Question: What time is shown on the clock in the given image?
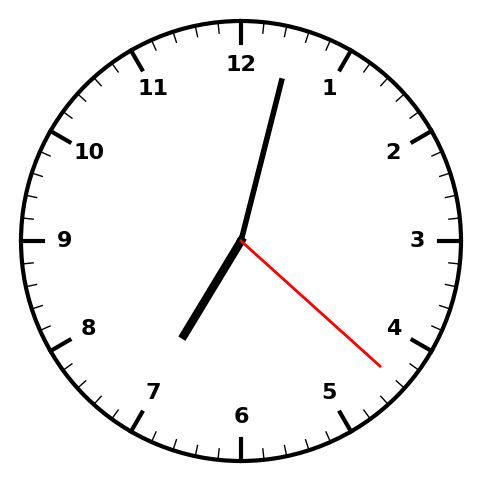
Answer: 07:02:22